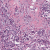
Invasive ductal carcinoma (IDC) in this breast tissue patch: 1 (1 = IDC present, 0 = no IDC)